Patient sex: M
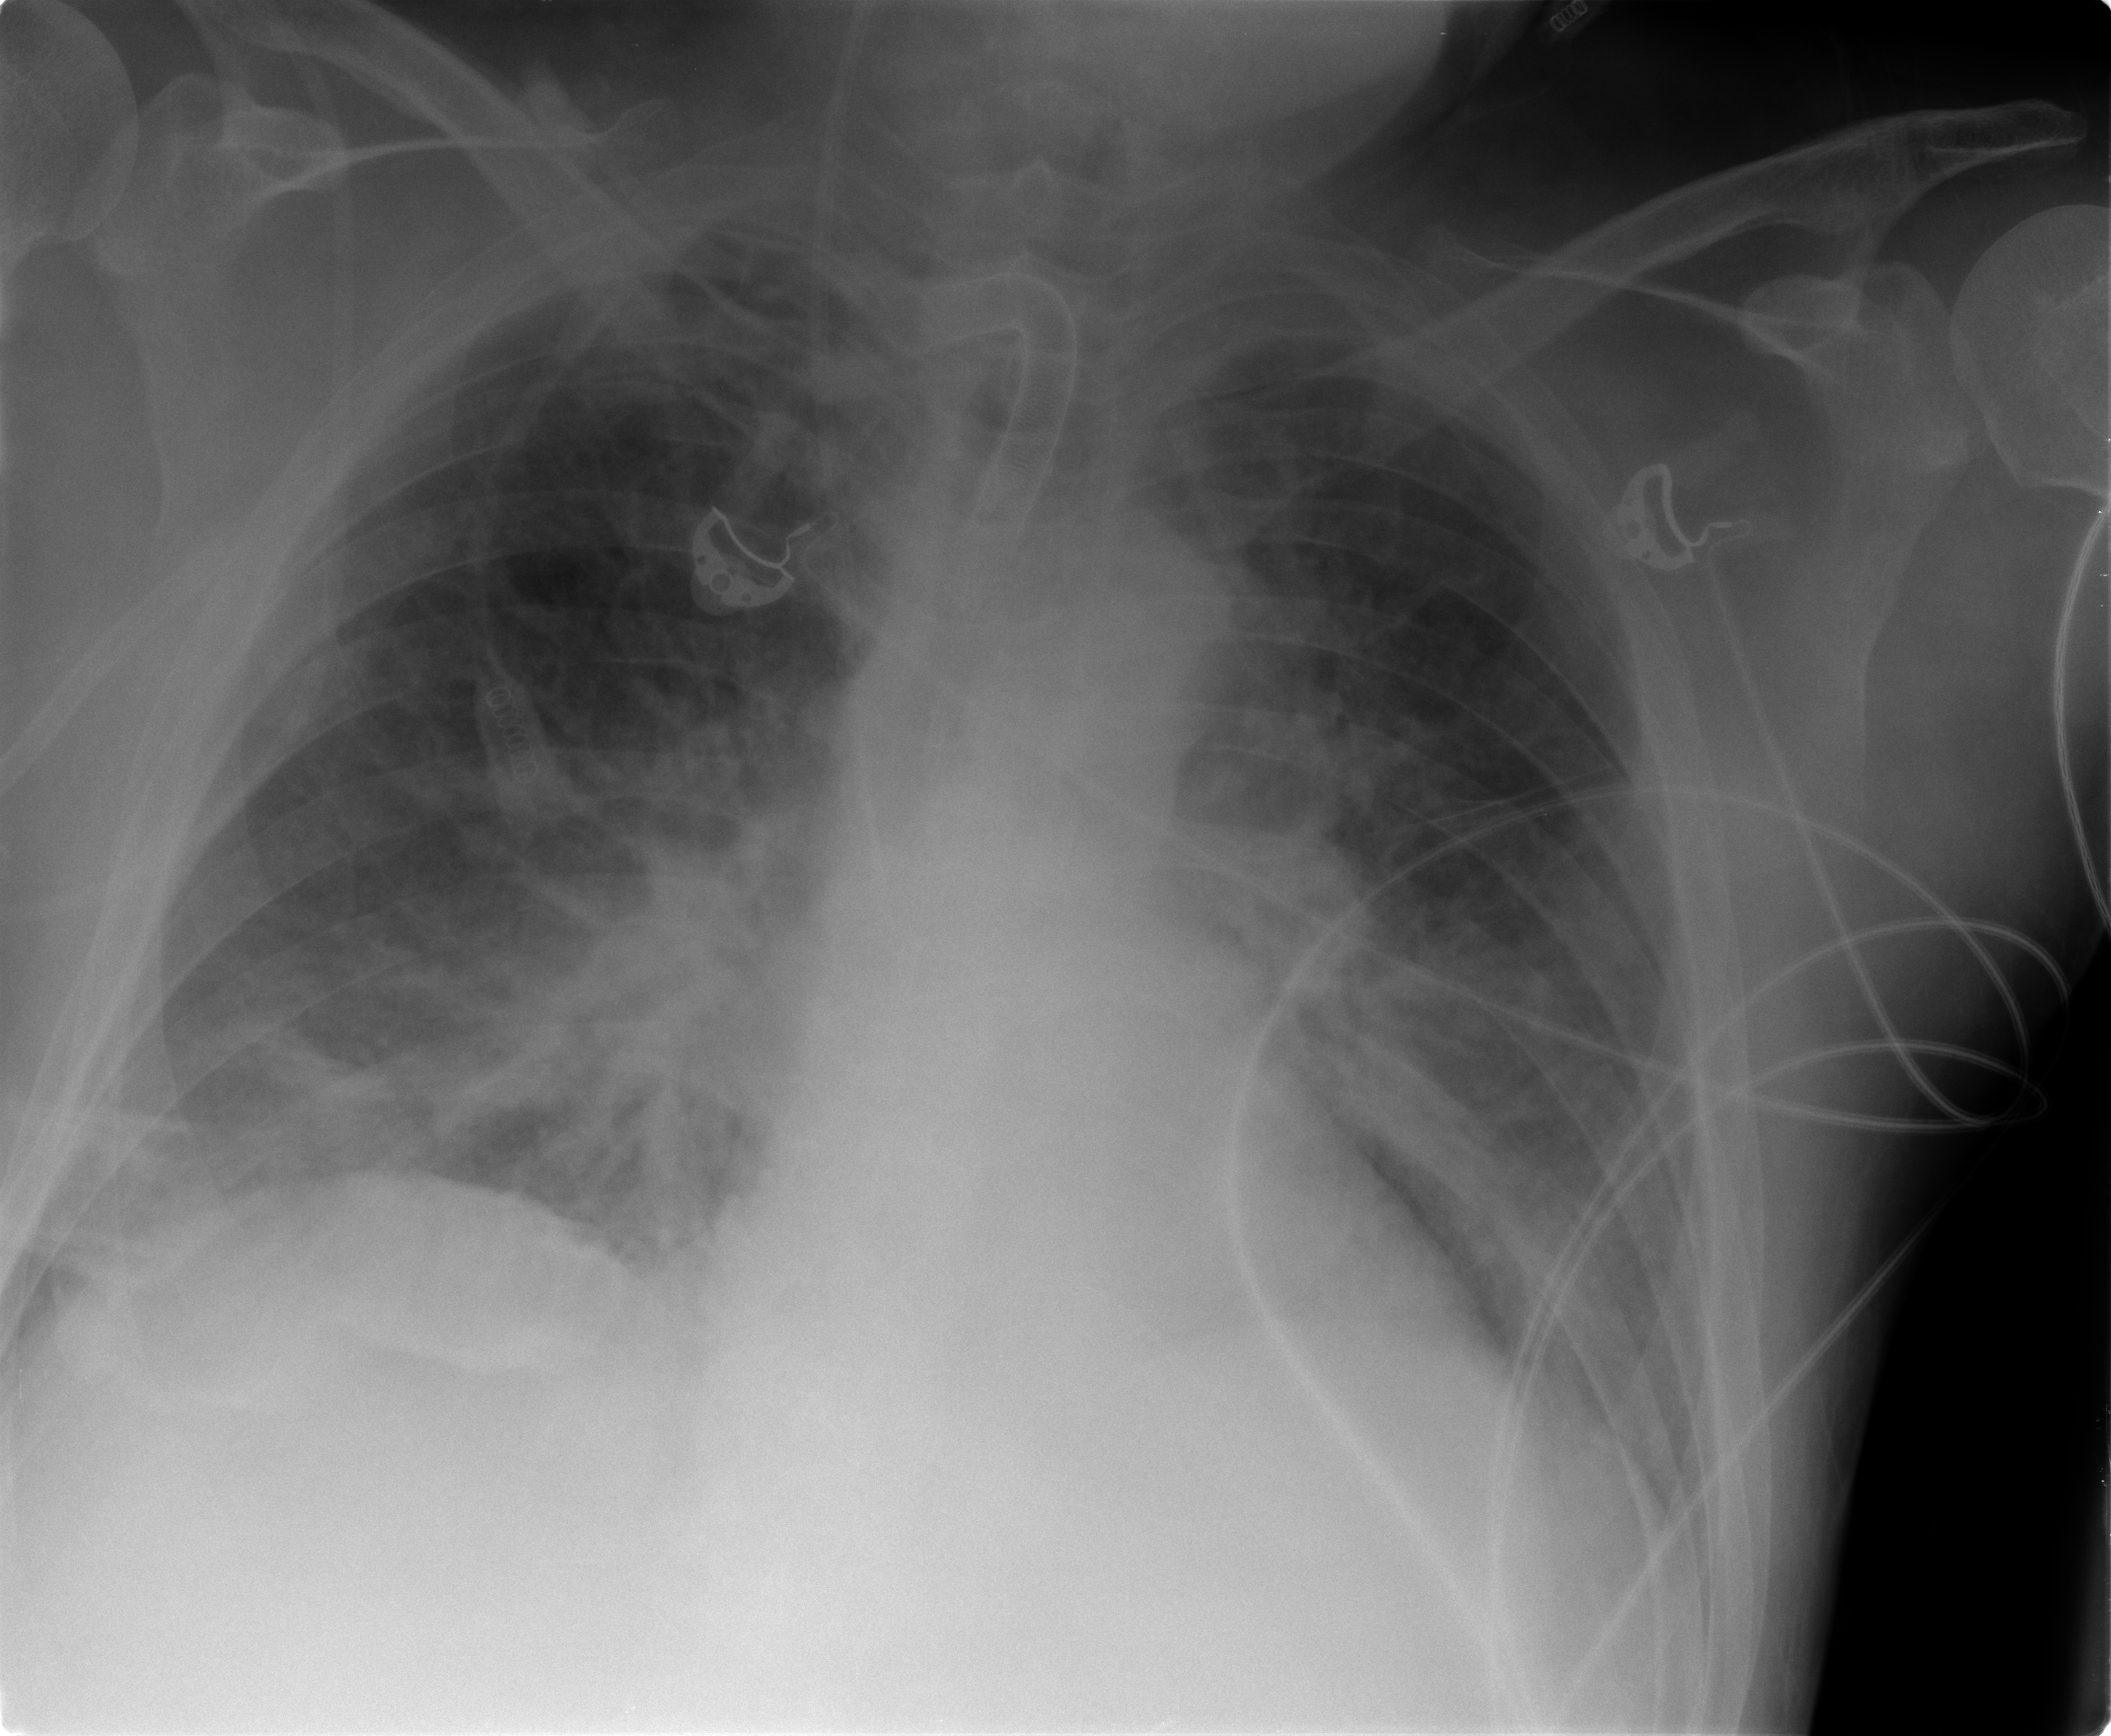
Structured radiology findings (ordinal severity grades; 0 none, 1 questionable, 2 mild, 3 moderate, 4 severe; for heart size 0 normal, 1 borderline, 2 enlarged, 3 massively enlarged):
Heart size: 0
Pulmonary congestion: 3
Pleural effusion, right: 1
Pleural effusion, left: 1
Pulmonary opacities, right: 0
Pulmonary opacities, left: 0
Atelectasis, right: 0
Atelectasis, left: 0